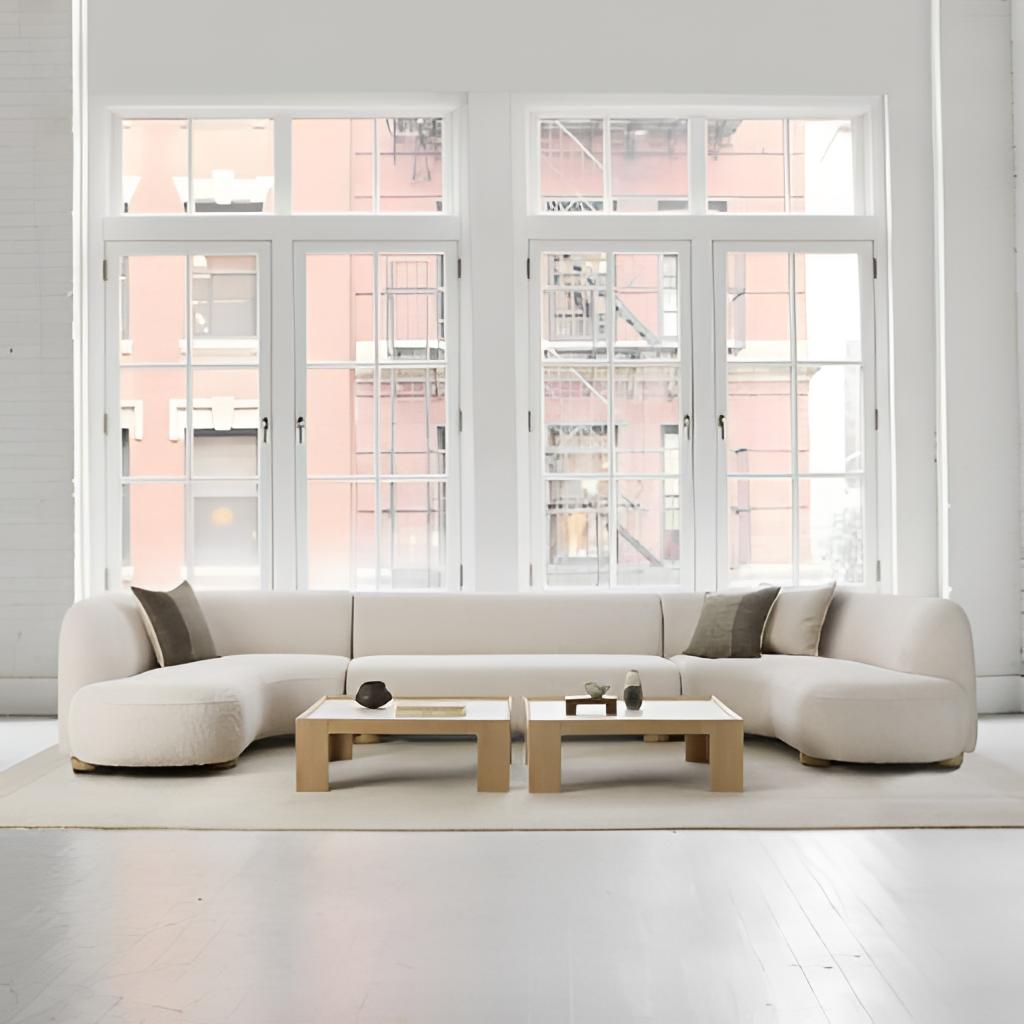
living room, cream fabric sectional sofa, paint wallpaper, with solid pattern, minimalist, wood flooring, with plank pattern